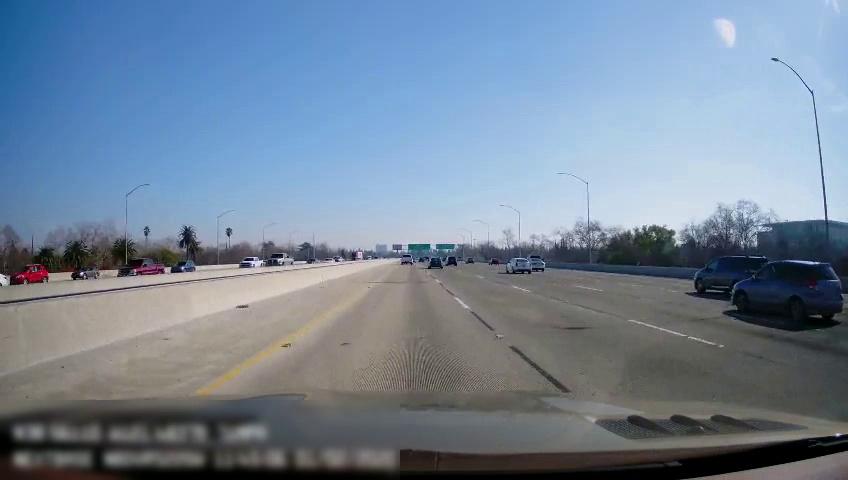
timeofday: Day
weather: Sunny
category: Drivable Space
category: Vehicles | Car
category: Vehicles | Car
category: Vehicles | Car
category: Vehicles | SUV
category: Vehicles | Car
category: Vehicles | Truck
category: Vehicles | Truck
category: Vehicles | Car
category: Vehicles | Car
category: Vehicles | Car
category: Drivable Space
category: Vehicles | Truck
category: Vehicles | SUV
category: Vehicles | Car
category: Vehicles | Car
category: Vehicles | Car
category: Vehicles | SUV
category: Vehicles | Car
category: Lanes | Current Lane
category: Lanes | Current Lane
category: Lanes | Alternate Lane
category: Lanes | Alternate Lane
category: Lanes | Alternate Lane
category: Traffic | Signs
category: Traffic | Signs
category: Traffic | Signs